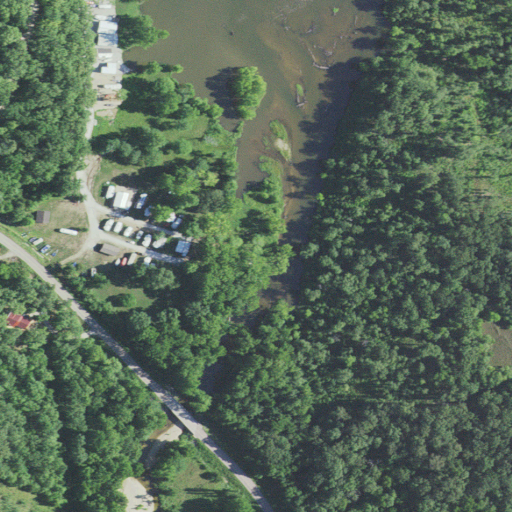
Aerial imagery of valley in Missouri named Davenport Hollow containing deciduous forest, open water, pasture, open development, woody wetlands, low intensity development, herbaceous wetlands, and medium intensity development